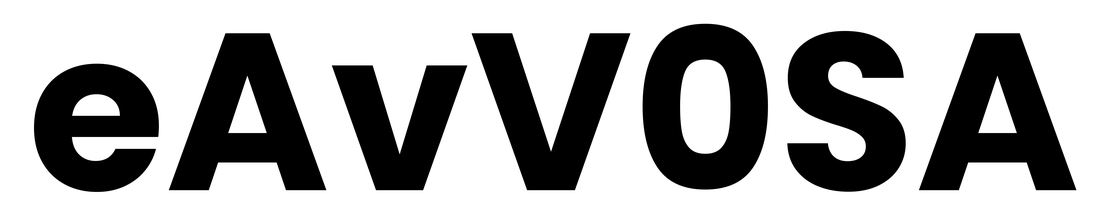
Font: Poppins-Bold